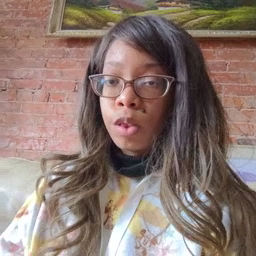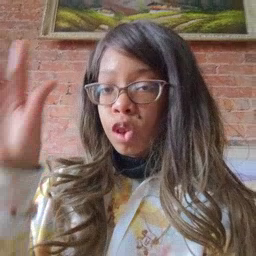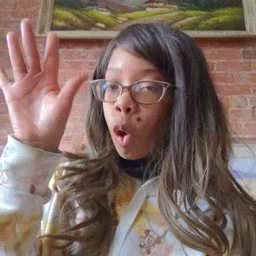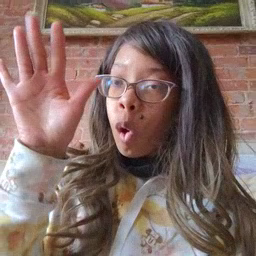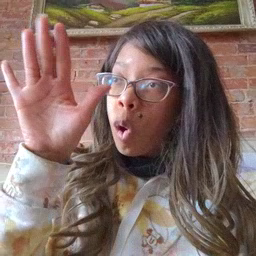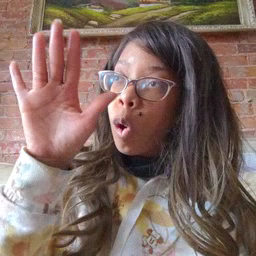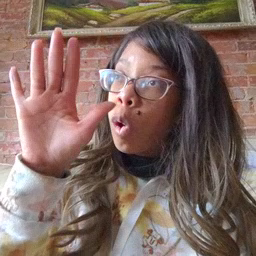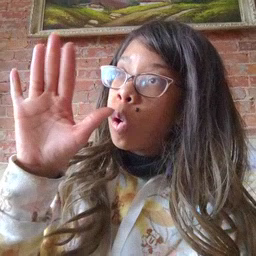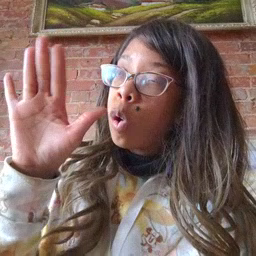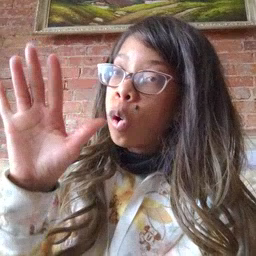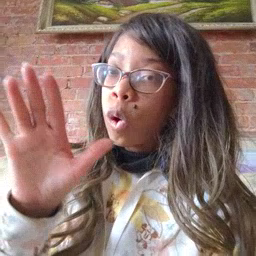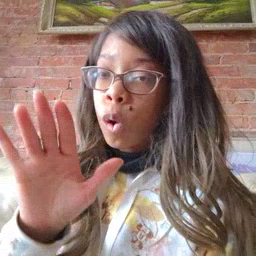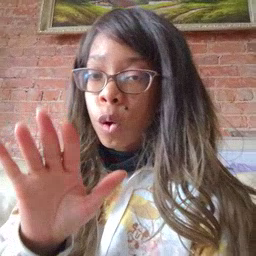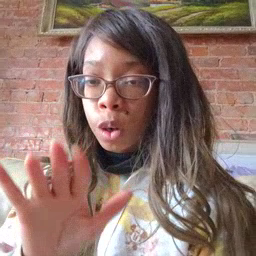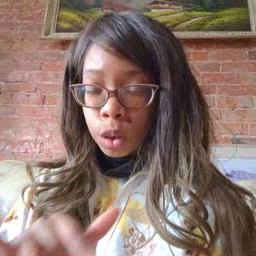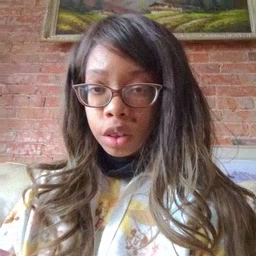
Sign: snow